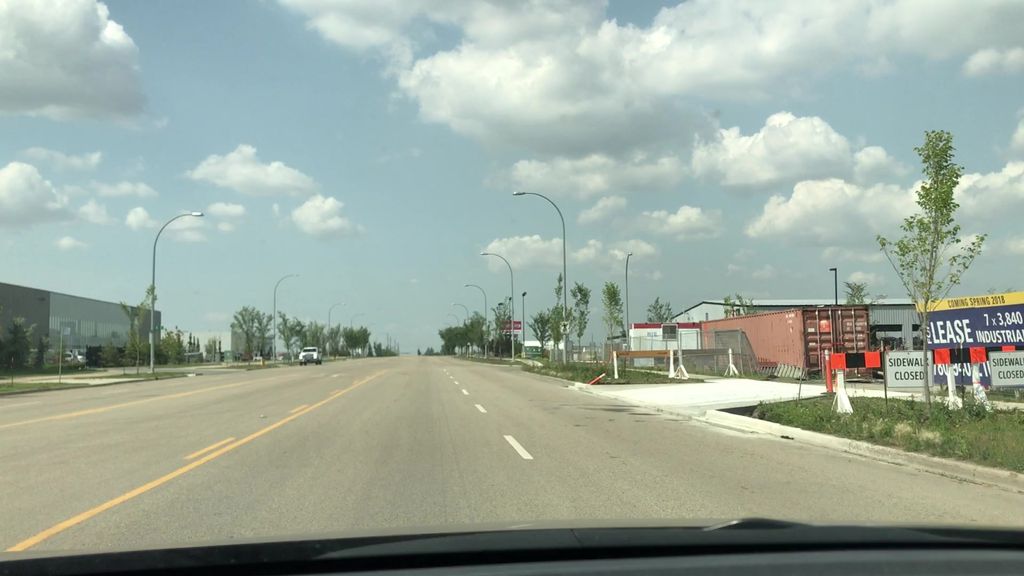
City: edmonton